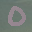
Label: 0